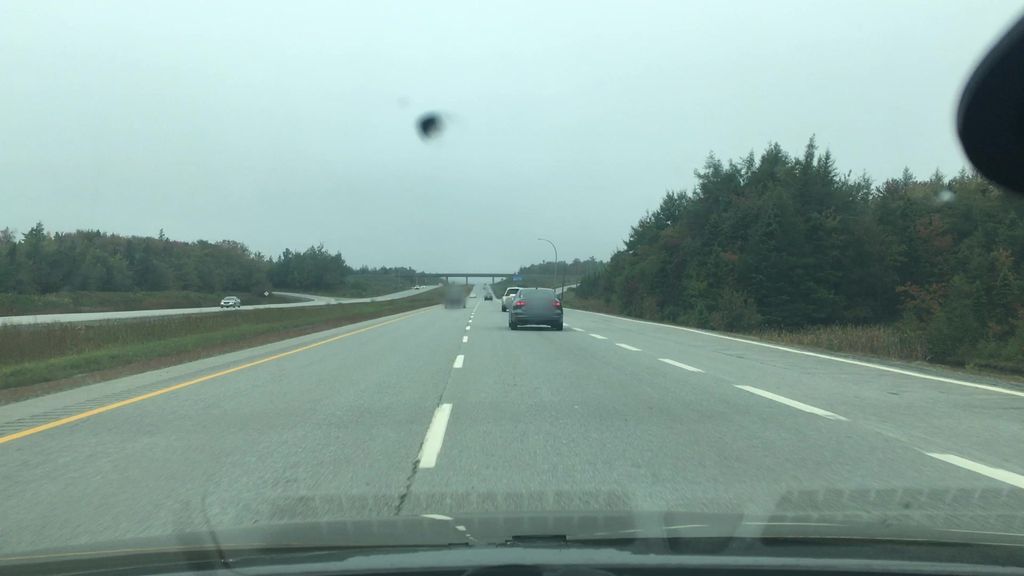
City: halifax